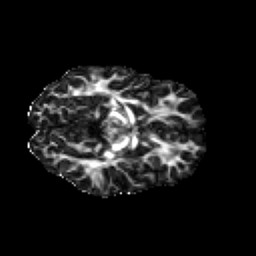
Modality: FA
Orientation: axial
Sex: female
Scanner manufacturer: siemens
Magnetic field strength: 3 T
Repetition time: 5 s
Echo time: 0.071 s